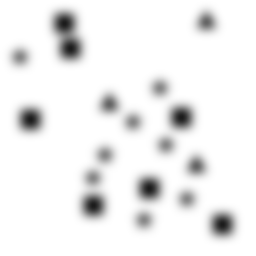
Squares: 7
Triangles: 3
Stars: 8
Total shapes: 18